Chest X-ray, AP view. Patient: 22 years old, sex M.
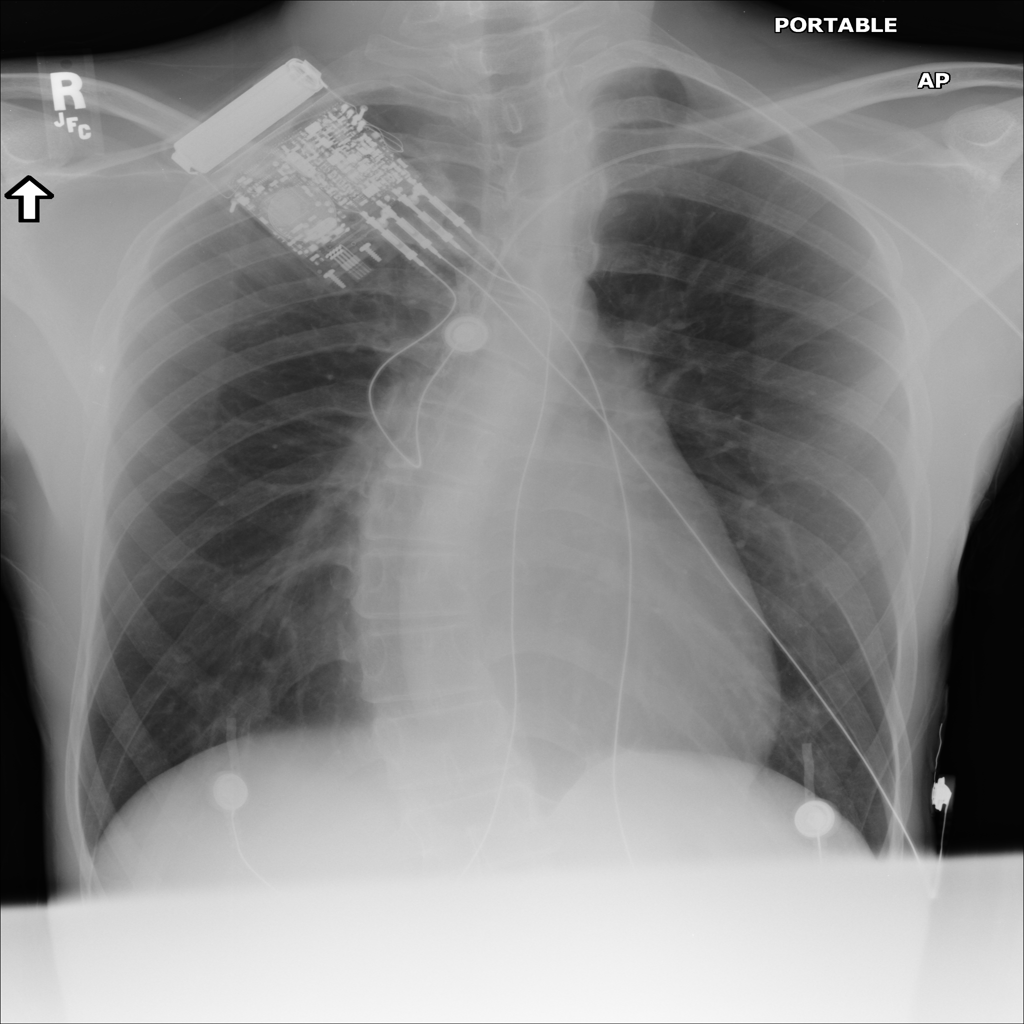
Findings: No Finding